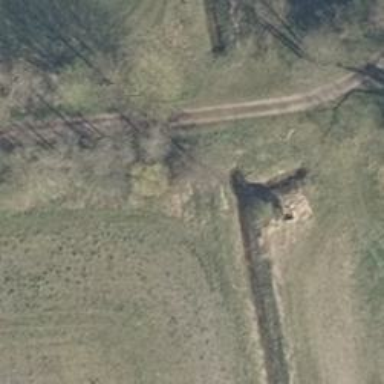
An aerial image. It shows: Culvert tunnel.